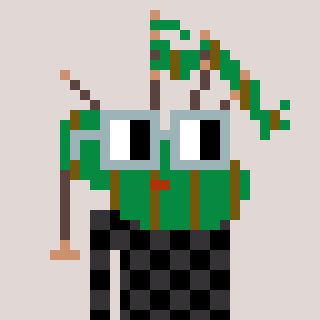
a pixel art character with square dark gray glasses, a bagpipe-shaped head and a grayscale-colored body on a warm background